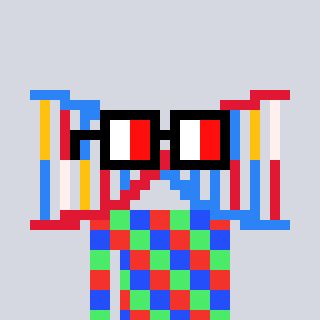
a pixel art character with square glasses with black frames and red eyes, a dna-shaped head and a grayscale-colored body on a cool background